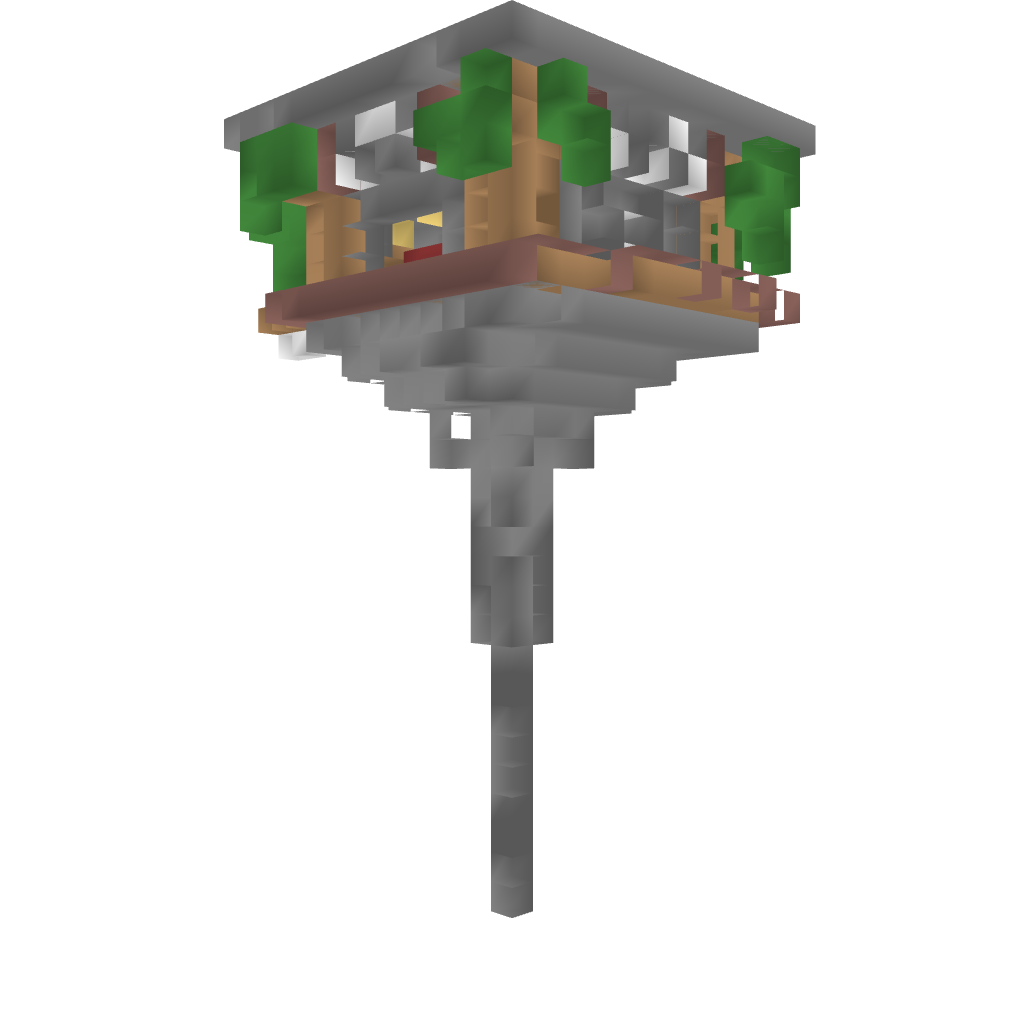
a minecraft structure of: House in Clouds bad low quality